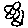
Label: flower